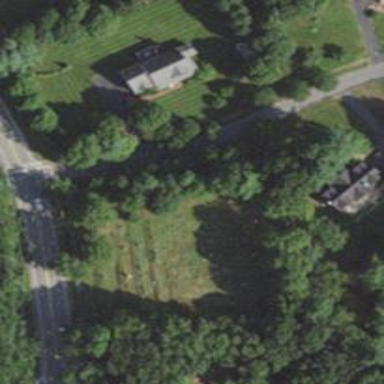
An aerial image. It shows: Cemetery with historical significance.